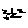
Label: zigzag